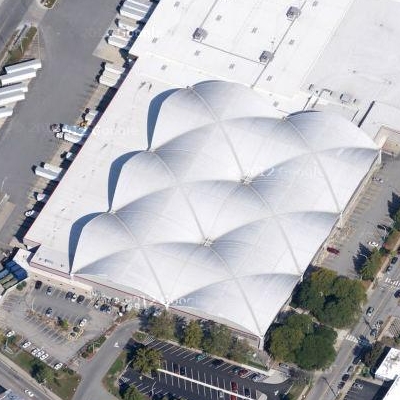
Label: cIndustry